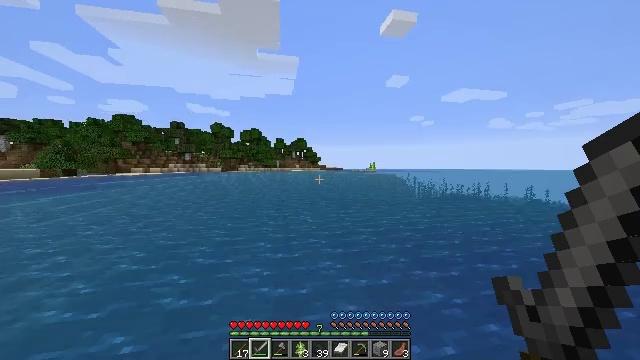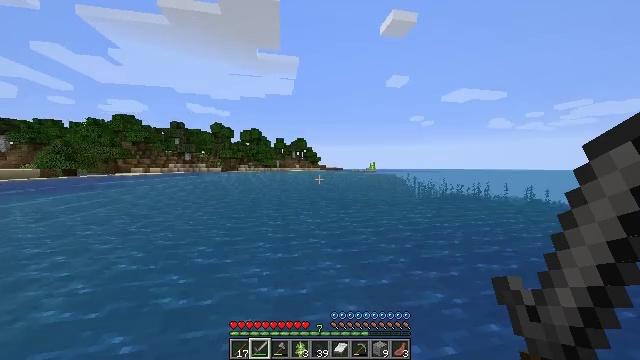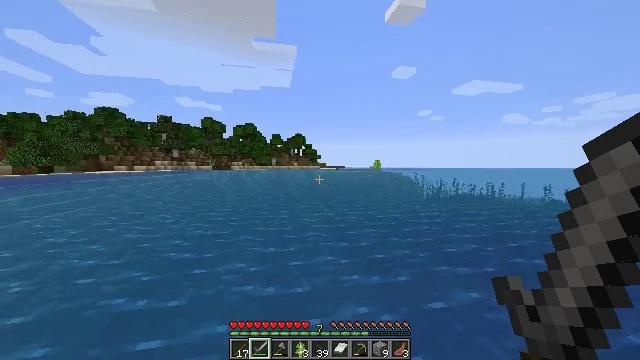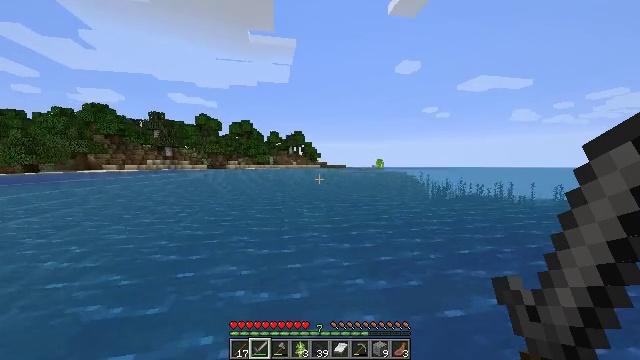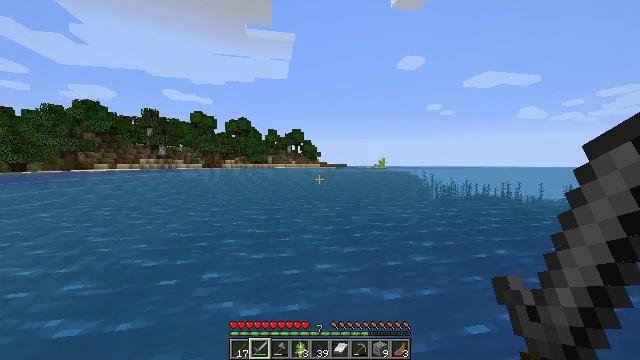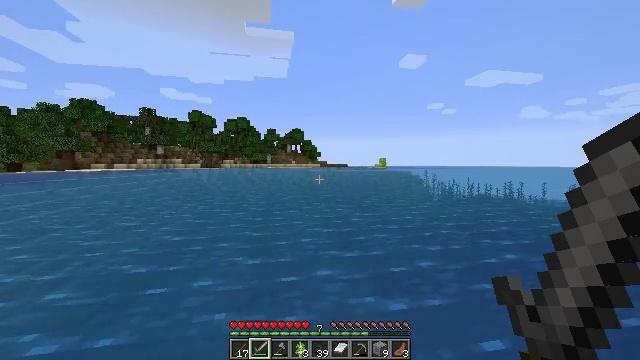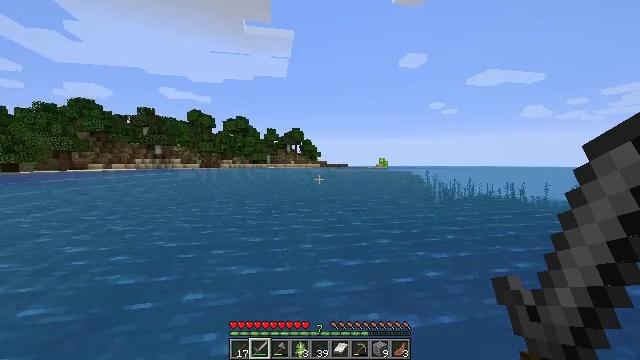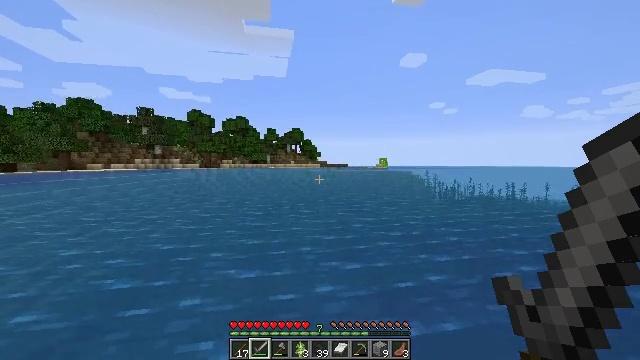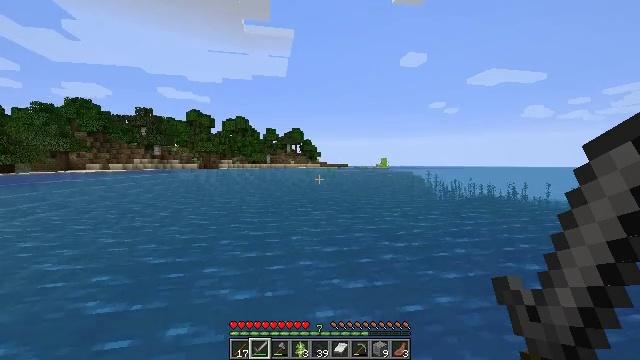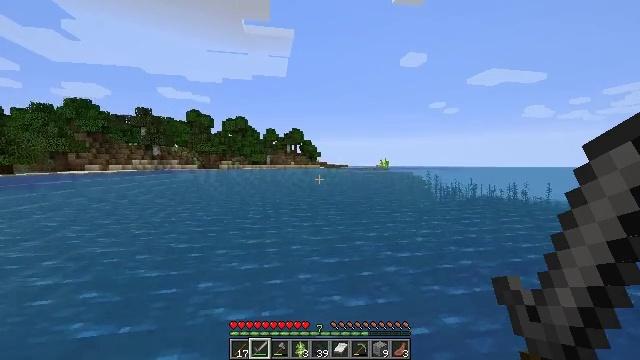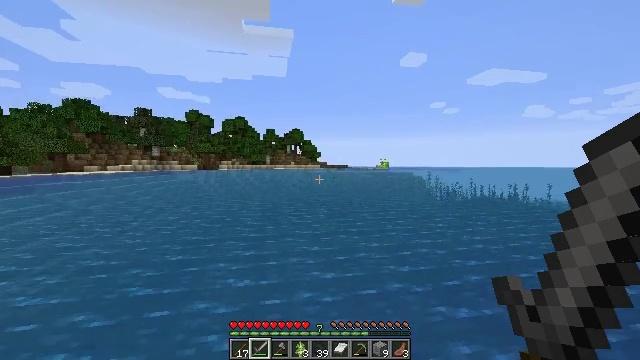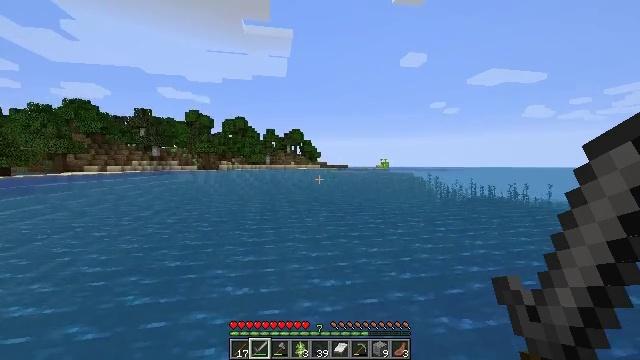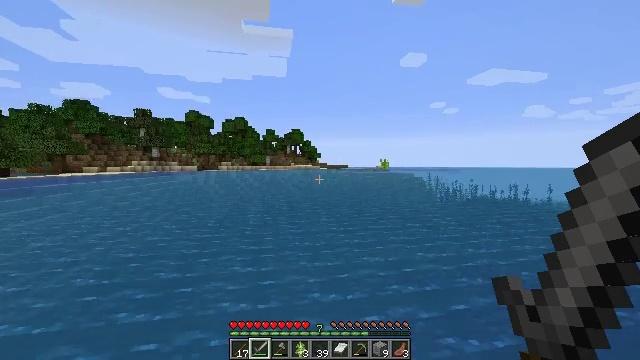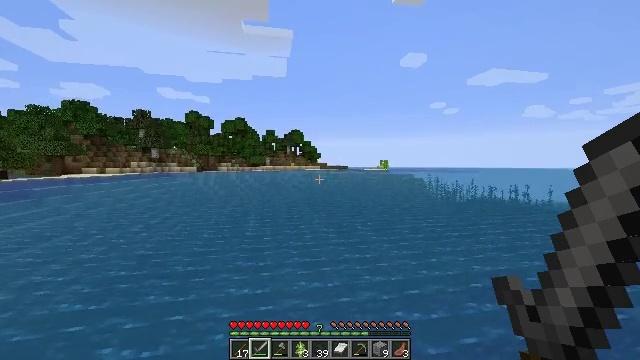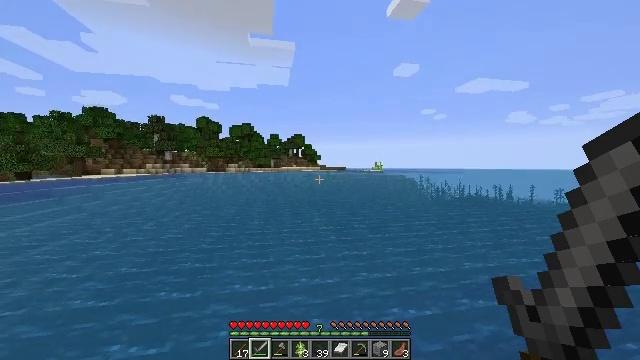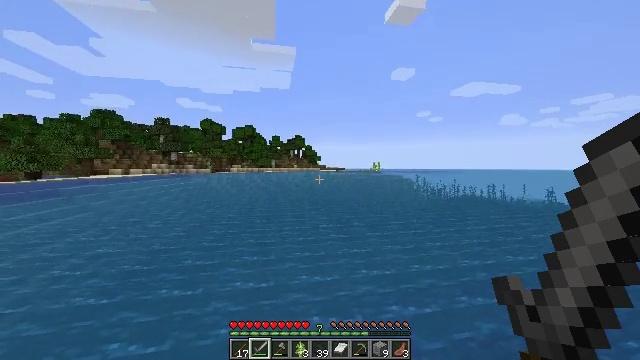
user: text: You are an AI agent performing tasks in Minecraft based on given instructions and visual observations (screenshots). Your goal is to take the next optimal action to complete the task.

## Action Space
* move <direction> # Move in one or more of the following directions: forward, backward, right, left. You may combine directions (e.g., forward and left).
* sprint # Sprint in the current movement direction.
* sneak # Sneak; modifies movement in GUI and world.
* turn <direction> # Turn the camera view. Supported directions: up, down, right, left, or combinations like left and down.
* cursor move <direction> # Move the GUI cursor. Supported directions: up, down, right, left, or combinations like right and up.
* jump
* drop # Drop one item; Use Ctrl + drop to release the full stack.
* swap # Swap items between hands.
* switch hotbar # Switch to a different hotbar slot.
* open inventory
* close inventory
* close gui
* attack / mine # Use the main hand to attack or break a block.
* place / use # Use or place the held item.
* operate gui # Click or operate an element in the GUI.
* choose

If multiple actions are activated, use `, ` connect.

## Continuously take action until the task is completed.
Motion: motion action
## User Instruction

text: Cut down the sugar cane stalks.
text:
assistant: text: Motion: move forward, sprint, jump
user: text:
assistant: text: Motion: move forward, sprint, jump
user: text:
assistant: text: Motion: move forward, sprint, jump
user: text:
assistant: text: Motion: move forward, sprint, jump
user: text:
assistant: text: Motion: move forward, sprint, jump
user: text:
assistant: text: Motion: move forward, sprint, jump
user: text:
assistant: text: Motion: move forward, sprint, jump
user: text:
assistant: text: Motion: move forward, sprint, jump
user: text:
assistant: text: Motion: move forward, sprint, jump
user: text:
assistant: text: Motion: move forward, sprint, jump
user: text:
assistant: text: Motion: move forward, sprint, jump
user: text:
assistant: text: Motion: move forward, sprint, jump
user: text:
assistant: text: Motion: move forward, sprint, jump
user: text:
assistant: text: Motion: move forward, sprint, jump
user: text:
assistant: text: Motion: move forward, sprint, jump
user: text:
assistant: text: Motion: move forward, sprint, jump
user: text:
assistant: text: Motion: move forward, sprint, jump
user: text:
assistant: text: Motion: move forward, sprint, jump
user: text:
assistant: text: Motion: move forward, sprint, jump
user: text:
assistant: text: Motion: move forward, sprint, jump
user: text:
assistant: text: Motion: move forward, sprint, jump
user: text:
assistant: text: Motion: move forward, sprint, jump
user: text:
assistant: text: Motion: move forward, sprint, jump
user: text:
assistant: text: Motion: move forward, sprint, jump
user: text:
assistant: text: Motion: move forward, sprint, jump
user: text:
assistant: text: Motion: move forward, sprint, jump
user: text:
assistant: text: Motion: move forward, sprint, jump
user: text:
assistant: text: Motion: move forward, sprint, jump
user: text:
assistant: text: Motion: move forward, sprint, jump
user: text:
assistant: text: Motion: move forward, sprint, turn right, jump